Question: I have an element that contains two span tags that each contain some text. The container element sets a font size, then the font size on the second span tag is set to a lower size. When the second span is reduced in font size, the space between the line and the next block element is increased. This occurs in both WebKit and Gecko.
The 'p' container element has '{ margin-bottom: 0; padding-bottom: 10px; }' and its following sibling has '{ margin-top: -5px; }'
The following image illustrates the situation and contains a snapshot of the relevant part of the document structure in FireBug.

Why is the spacing beneath the p tag increasing after reducing the font size of the second span tag?
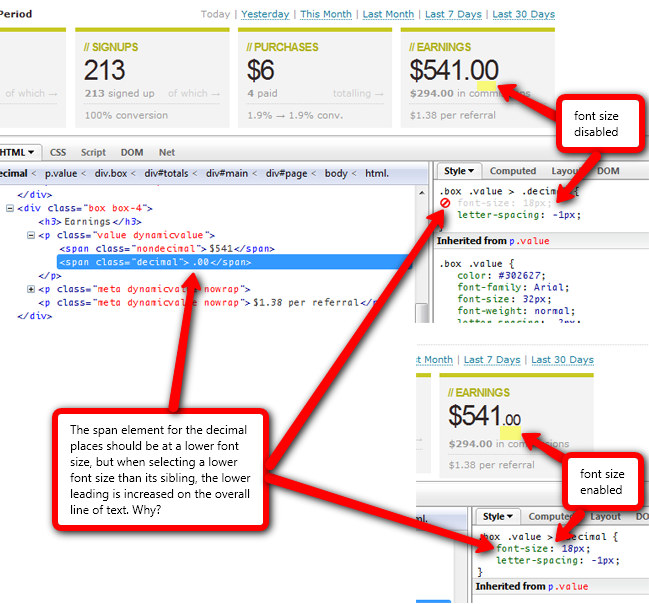
Answer: My guess is that you have a (relatively) large line-height being inherited by that decimal span (perhaps 32px?), and when you reduce the font size down to 18px, you get a situation where the baseline of the decimal glyphs match up with the nondecimal glyphs, but the line must still take up the full specified line-height. Thus, extra space is added below the baseline.
Add a line-height rule and I bet this goes away:
'''
.box .value > .decimal { line-height: 18px; }
'''